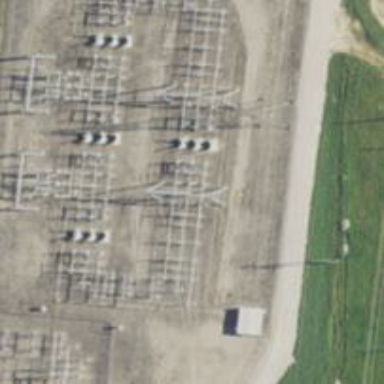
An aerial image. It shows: Switch for power supply.